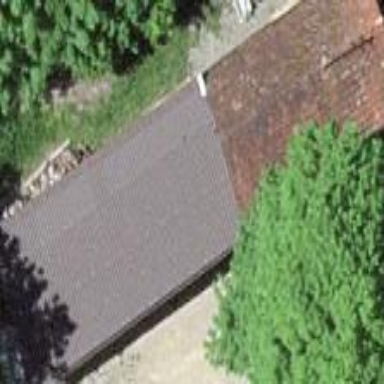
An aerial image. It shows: Shed building.